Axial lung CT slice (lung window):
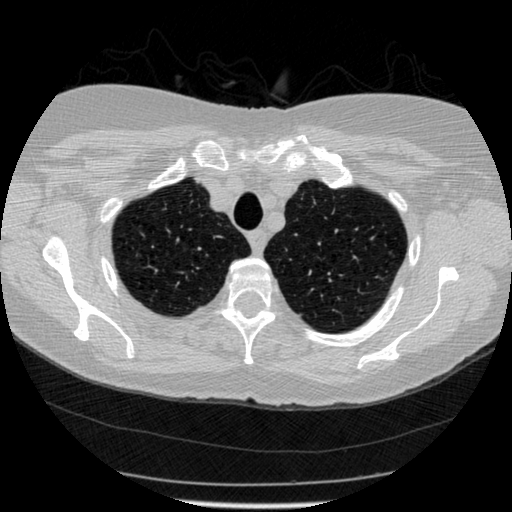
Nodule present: no